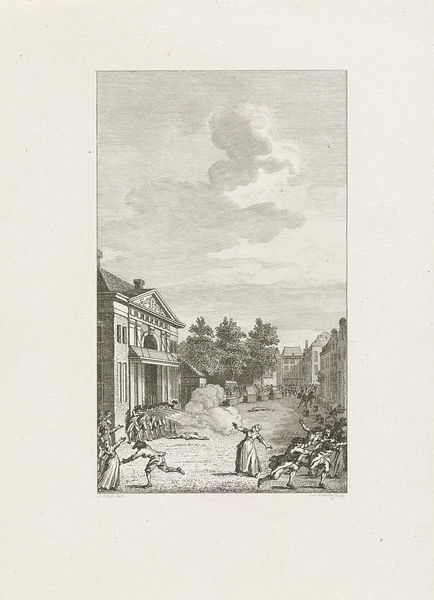
Titel: Oproer op de Botermarkt te Amsterdam 1748
Künstler: Reinier Vinkeles
Standort: Amsterdam
Institution: Rijksmuseum
Schlagwörter: baum, himmel, kampf, mann, weiß, wolken, bäume, frauen, menschen, stadt, frankreich, frau, grau, kleid, kleider, männer, schwarz, straße, haus, wolke, hinrichtung, mord, häuser, kirche, rauch, boden, blatt, holzschnitt, fassade, gasse, dorf, giebel, platz, krieg, schlacht, soldaten, flucht, buch, druck, lithographie, schwarz weiß, stich, seite, militär, revolution, aufstand, soldat, gewehr, schuss, schüsse, mor, nadelstich